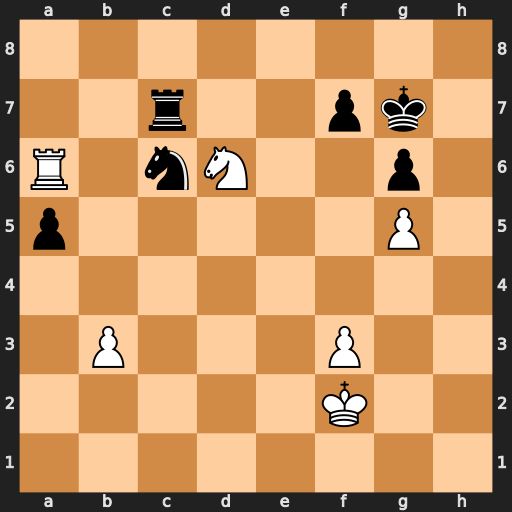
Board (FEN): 8/2r2pk1/R1nN2p1/p5P1/8/1P3P2/5K2/8
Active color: w
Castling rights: -
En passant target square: -
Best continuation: Ne8+ Kf8 Nxc7